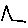
Label: star